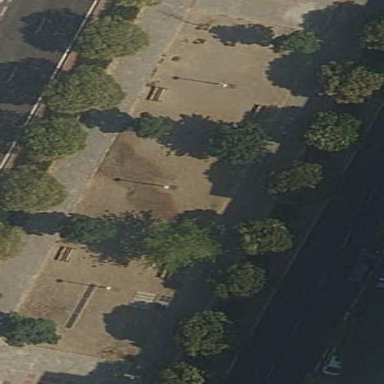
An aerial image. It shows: Park.